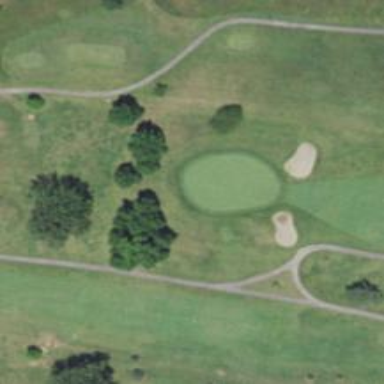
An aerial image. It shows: Golf hole.